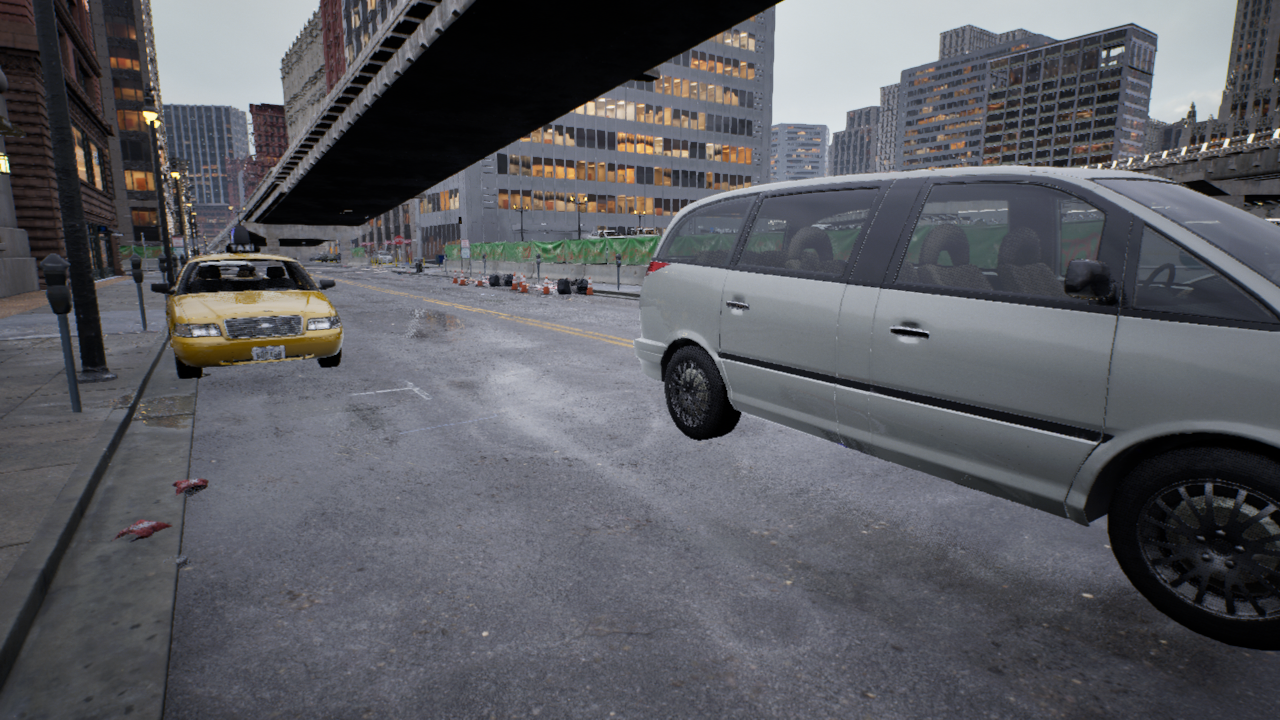
Venue: downtown
Lighting: clear day
Vehicle rig: minivan